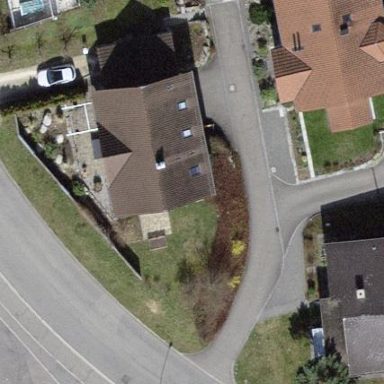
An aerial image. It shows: Detached building.